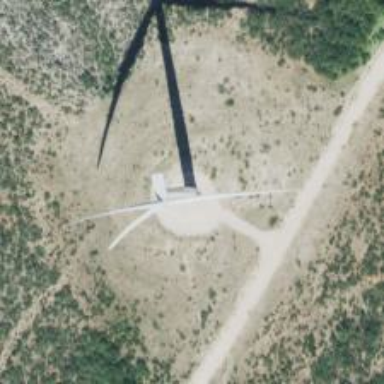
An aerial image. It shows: Wind generator powered by horizontal-axis wind turbine.